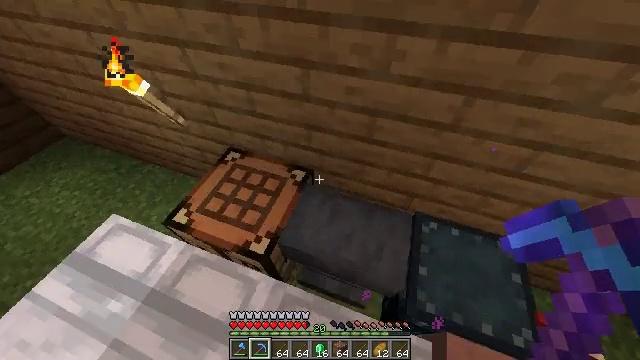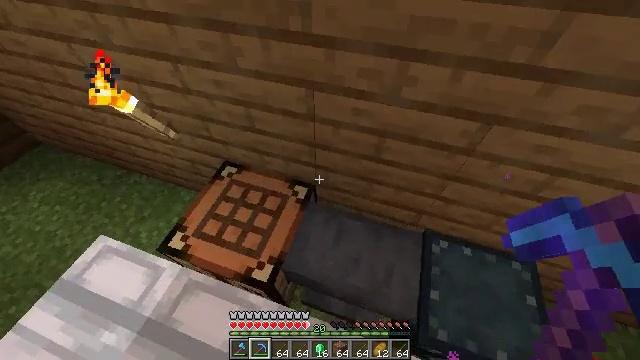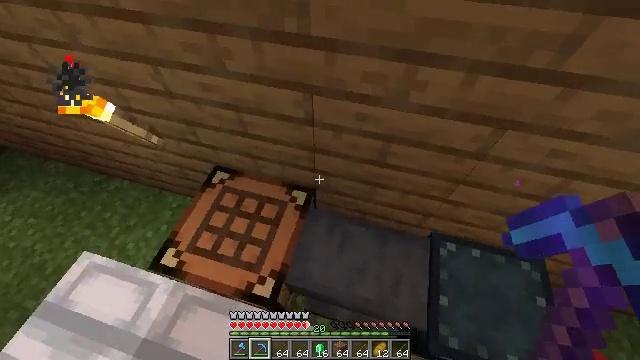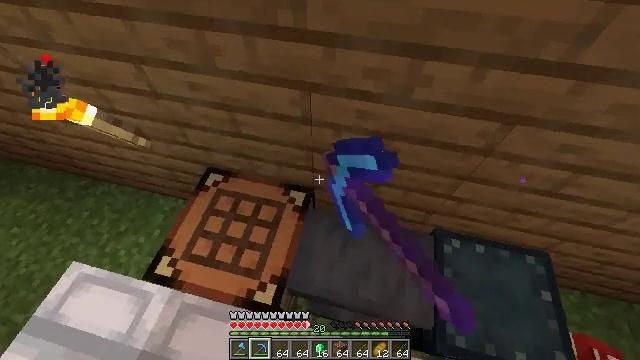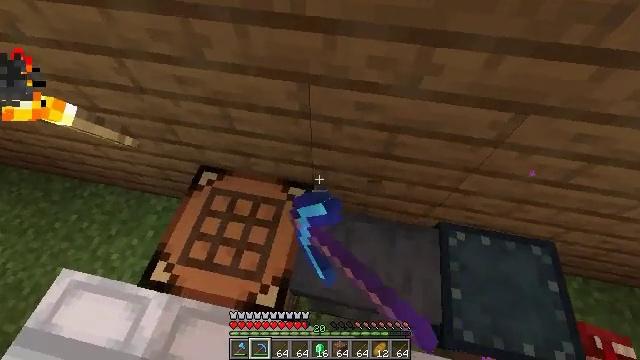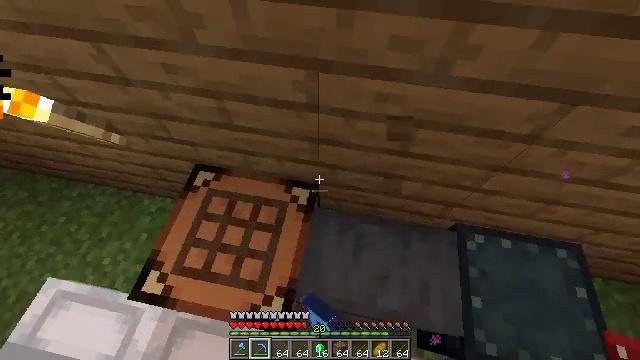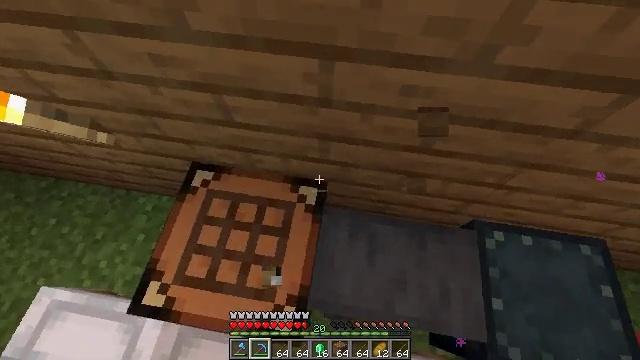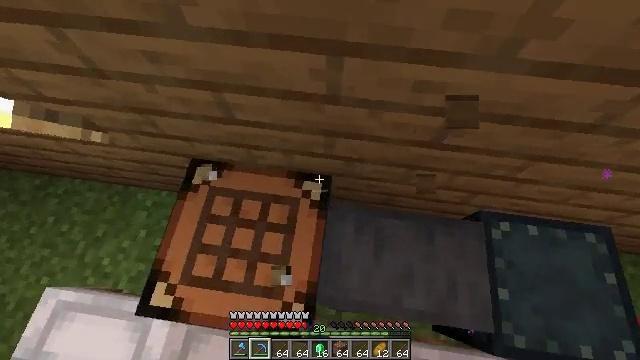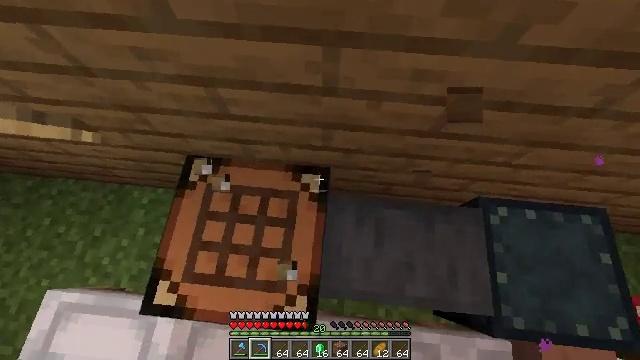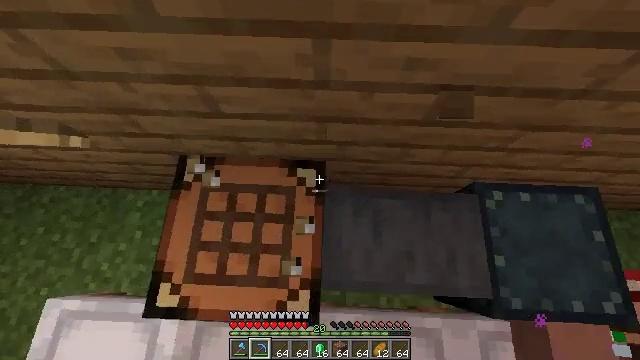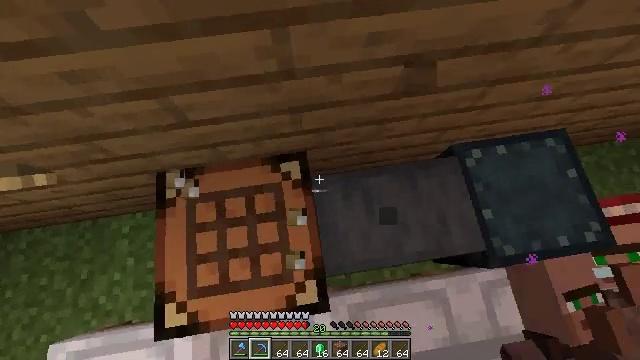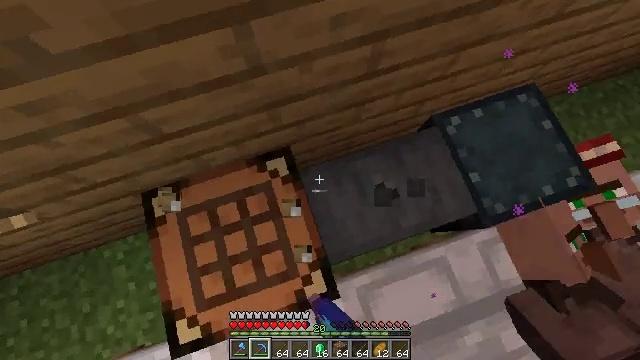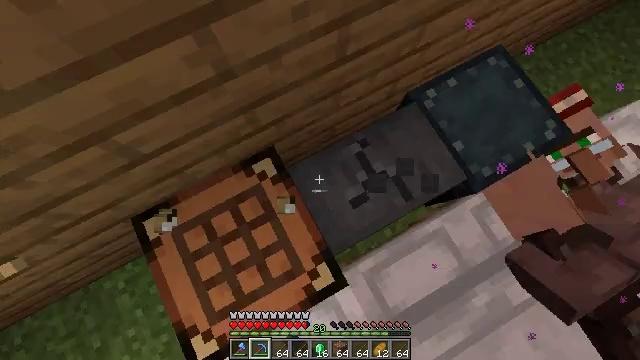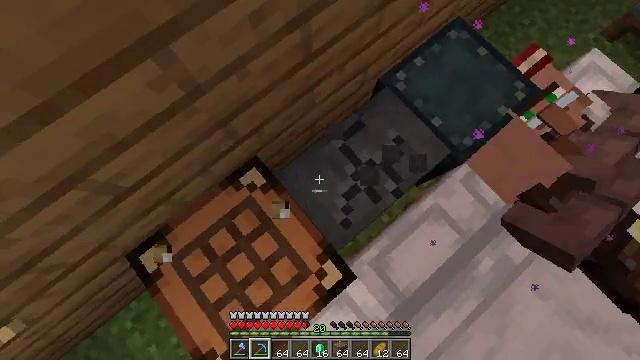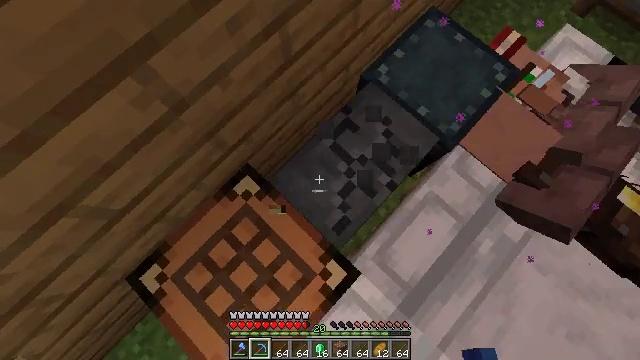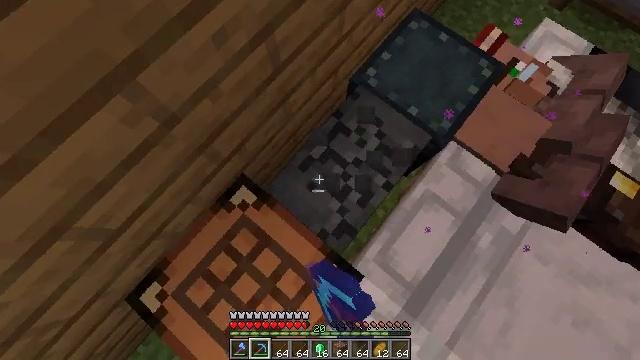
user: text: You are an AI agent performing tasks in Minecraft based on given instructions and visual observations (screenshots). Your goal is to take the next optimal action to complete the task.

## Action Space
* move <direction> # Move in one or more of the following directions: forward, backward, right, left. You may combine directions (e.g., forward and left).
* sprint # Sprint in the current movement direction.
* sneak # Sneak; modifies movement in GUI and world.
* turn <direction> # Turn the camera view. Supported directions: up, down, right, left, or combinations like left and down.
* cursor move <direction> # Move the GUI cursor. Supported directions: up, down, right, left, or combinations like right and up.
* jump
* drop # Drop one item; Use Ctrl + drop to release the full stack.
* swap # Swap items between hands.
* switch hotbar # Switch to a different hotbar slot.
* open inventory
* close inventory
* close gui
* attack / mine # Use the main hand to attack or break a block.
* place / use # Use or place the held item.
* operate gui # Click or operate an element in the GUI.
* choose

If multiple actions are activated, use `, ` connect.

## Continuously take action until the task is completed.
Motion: motion action
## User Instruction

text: Reuse the anvil by mining it.
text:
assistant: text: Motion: turn right and down
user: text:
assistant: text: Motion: turn right and down, attack / mine
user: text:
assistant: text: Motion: turn right and down, attack / mine
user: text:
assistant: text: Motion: turn right and down
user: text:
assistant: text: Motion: turn down, attack / mine
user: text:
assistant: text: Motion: turn right and down, attack / mine
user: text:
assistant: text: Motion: turn right and down, attack / mine
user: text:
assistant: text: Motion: turn right and down, attack / mine
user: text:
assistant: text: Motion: turn right and down, attack / mine
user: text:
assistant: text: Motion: turn right and down, attack / mine
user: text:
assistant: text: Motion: turn right and down, attack / mine
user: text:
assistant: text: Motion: turn right and down, attack / mine
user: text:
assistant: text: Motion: turn right, attack / mine
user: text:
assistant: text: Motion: turn right, attack / mine
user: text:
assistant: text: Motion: turn right and up, attack / mine
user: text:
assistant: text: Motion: attack / mine
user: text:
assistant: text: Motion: attack / mine
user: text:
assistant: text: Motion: attack / mine
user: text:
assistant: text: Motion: attack / mine
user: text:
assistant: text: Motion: move forward, attack / mine
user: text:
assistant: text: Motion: no_op